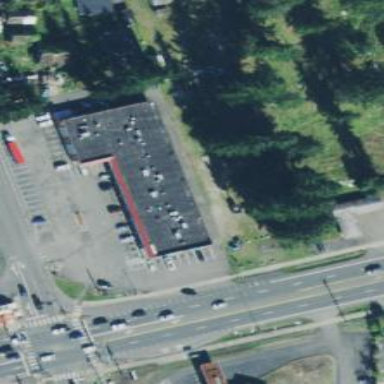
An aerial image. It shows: Convenience shop.